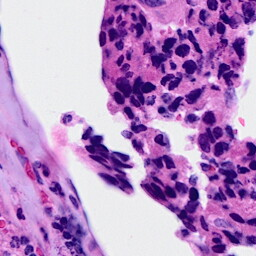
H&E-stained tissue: Breast